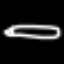
Label: pencil